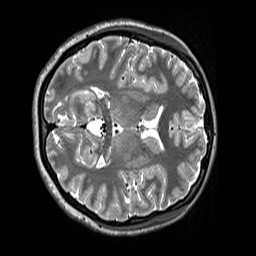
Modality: T2w
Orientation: axial
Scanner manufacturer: siemens
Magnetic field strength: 3 T
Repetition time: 3.2 s
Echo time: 0.406 s